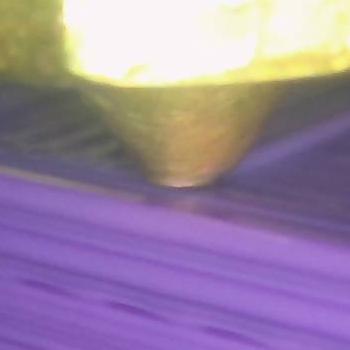
Flow rate: 88%